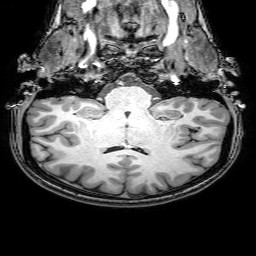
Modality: T1w
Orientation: sagittal
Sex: female
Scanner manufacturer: philips
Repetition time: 0.00813 s
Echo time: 0.00374 s